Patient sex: M
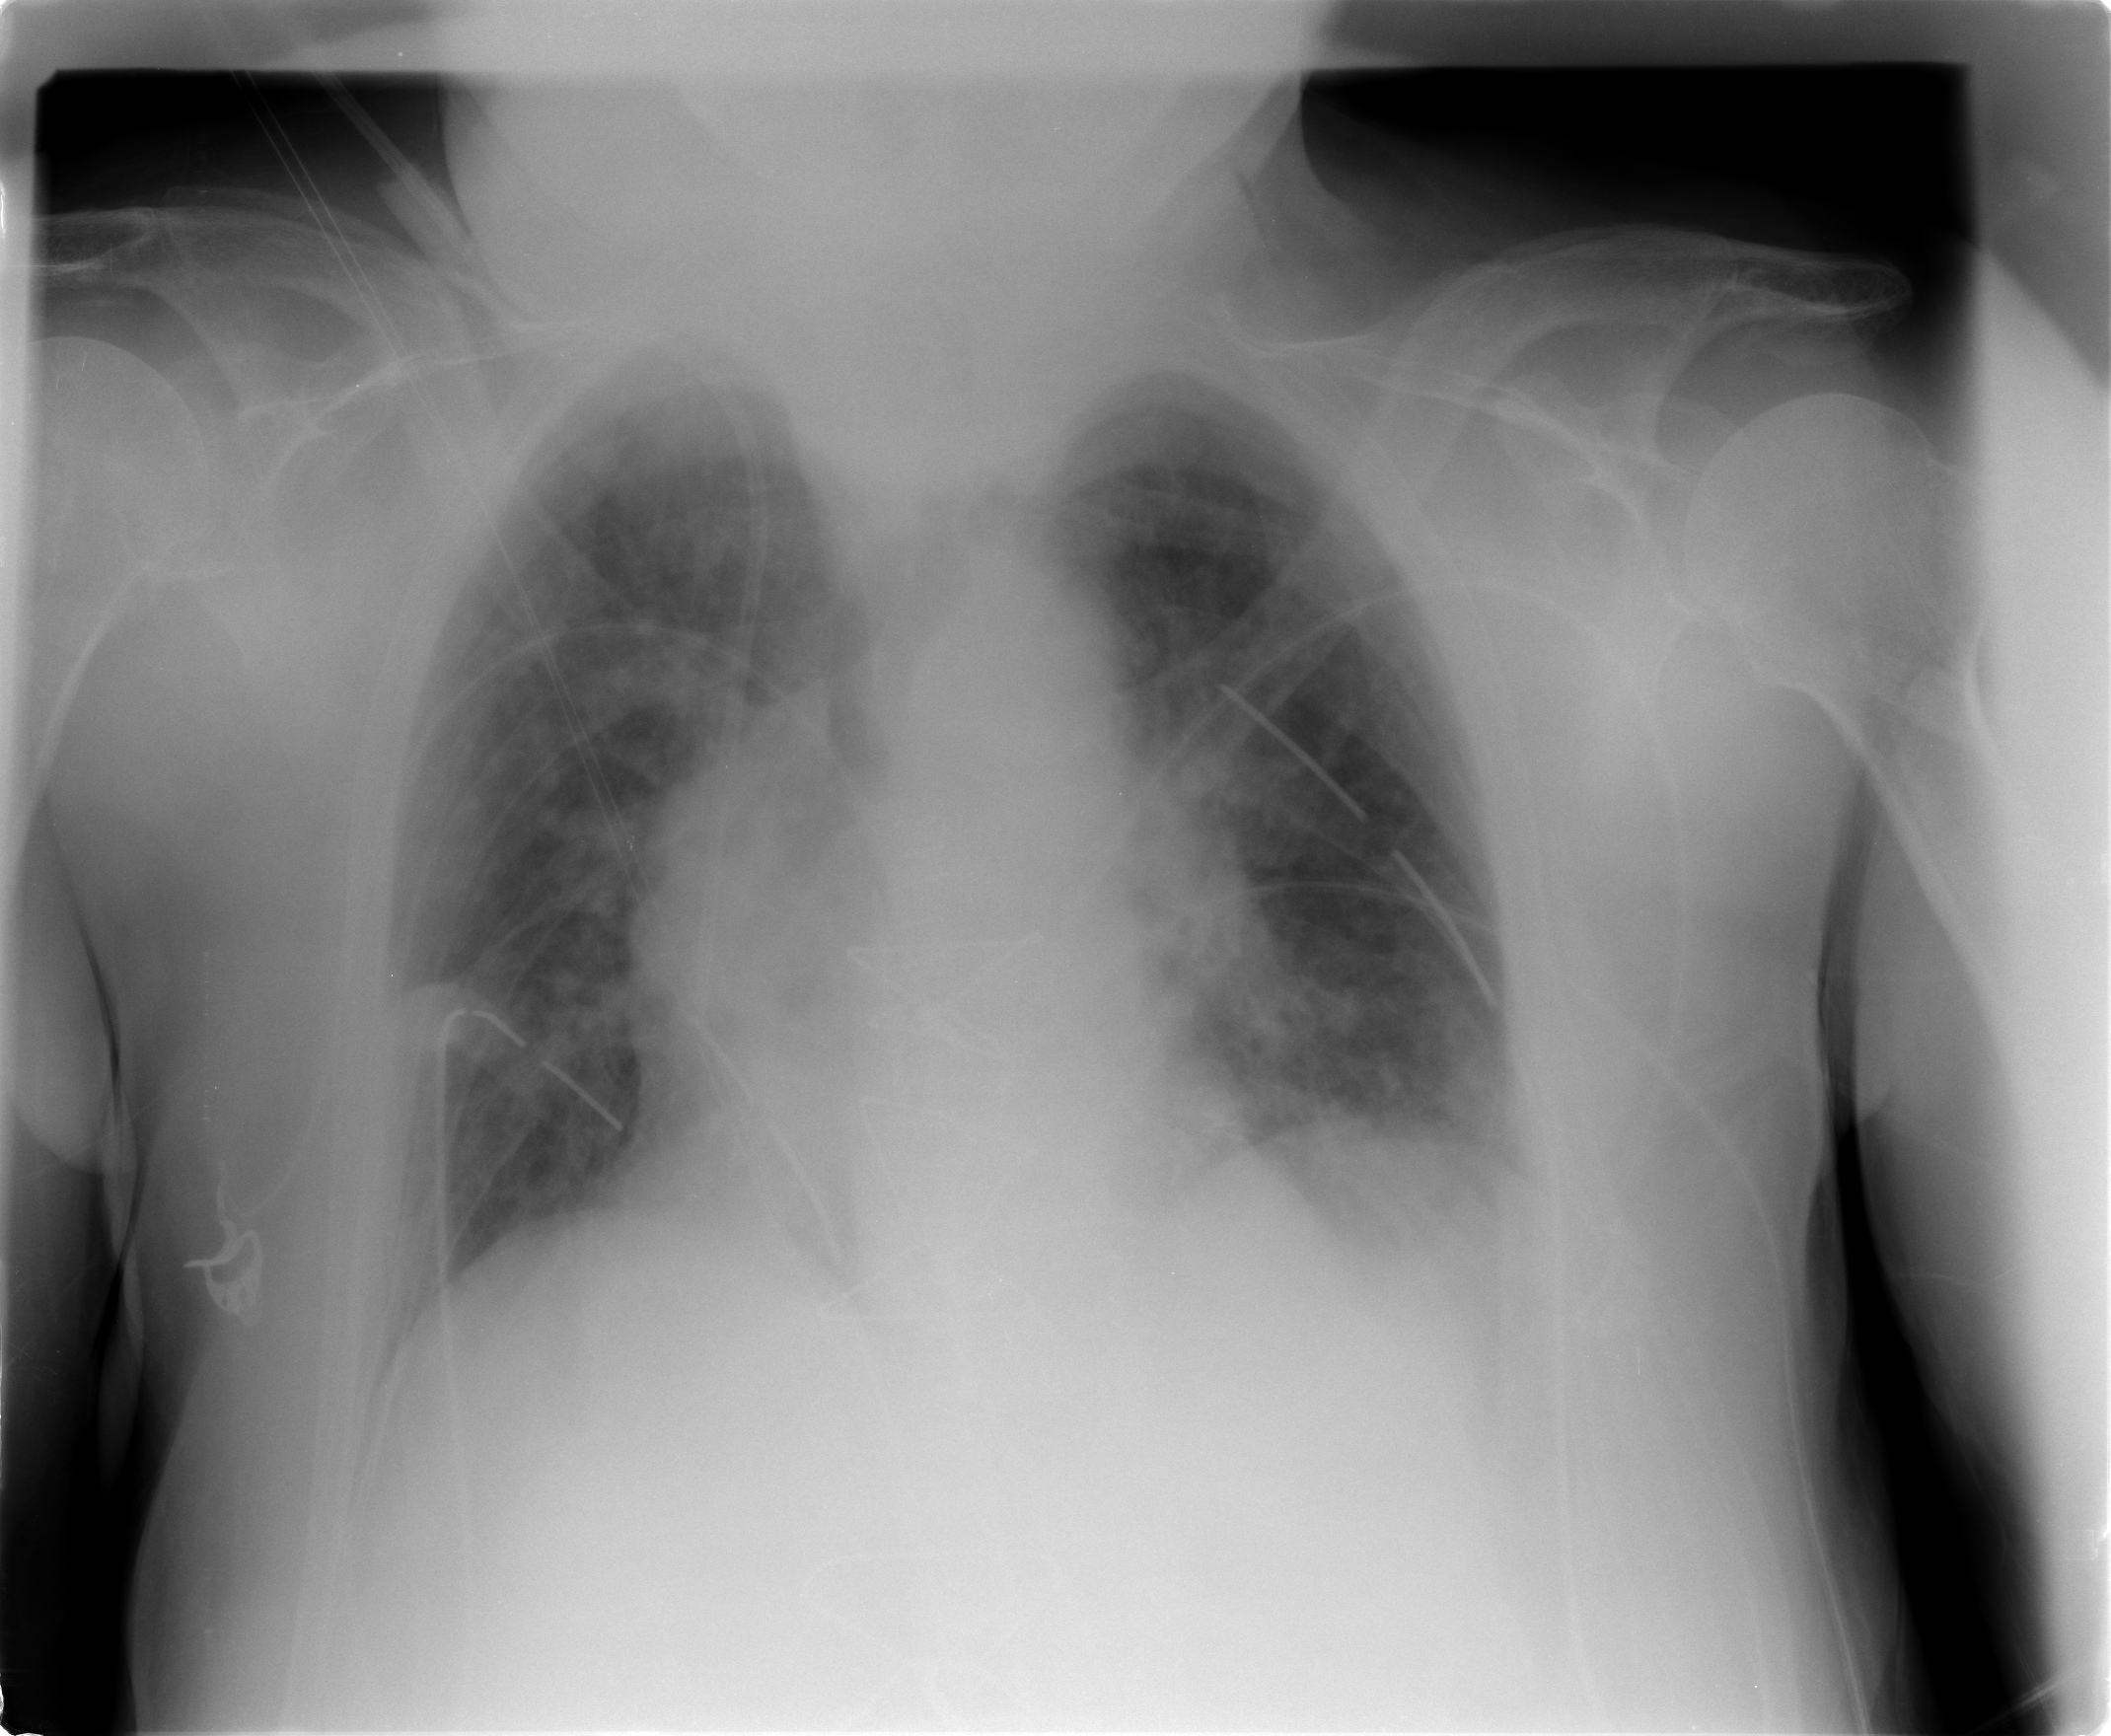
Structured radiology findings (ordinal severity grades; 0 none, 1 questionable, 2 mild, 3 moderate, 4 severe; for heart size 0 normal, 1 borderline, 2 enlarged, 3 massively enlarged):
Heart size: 0
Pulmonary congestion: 2
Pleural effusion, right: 0
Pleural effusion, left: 0
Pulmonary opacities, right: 0
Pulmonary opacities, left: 0
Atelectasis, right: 0
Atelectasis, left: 0